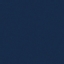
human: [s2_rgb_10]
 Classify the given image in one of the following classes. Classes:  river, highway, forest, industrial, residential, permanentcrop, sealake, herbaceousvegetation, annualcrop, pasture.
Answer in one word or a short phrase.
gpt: SeaLake